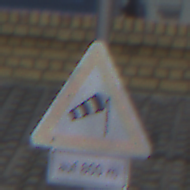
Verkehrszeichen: SeitenwindVonRechts
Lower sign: LaengeEinerStrecke5
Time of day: SunriseSunset
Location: Outdoor (Beach)
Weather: Overcast
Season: NotSpecified
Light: Natural